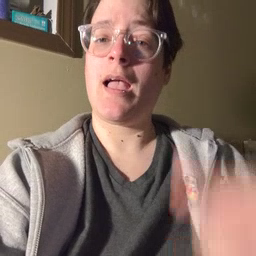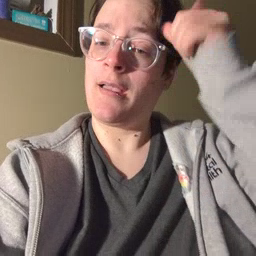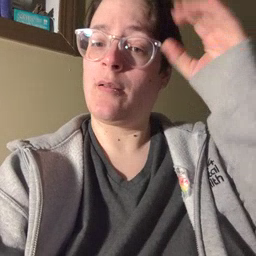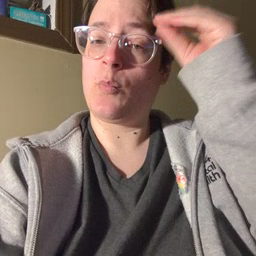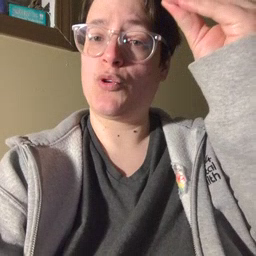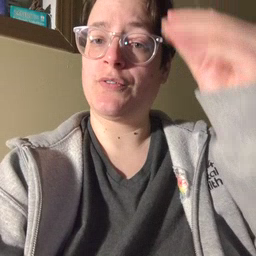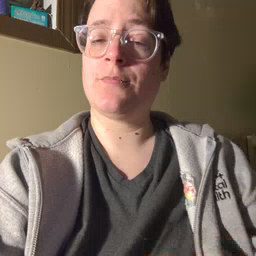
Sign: cowboy